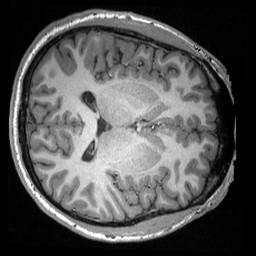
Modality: T1w
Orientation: axial